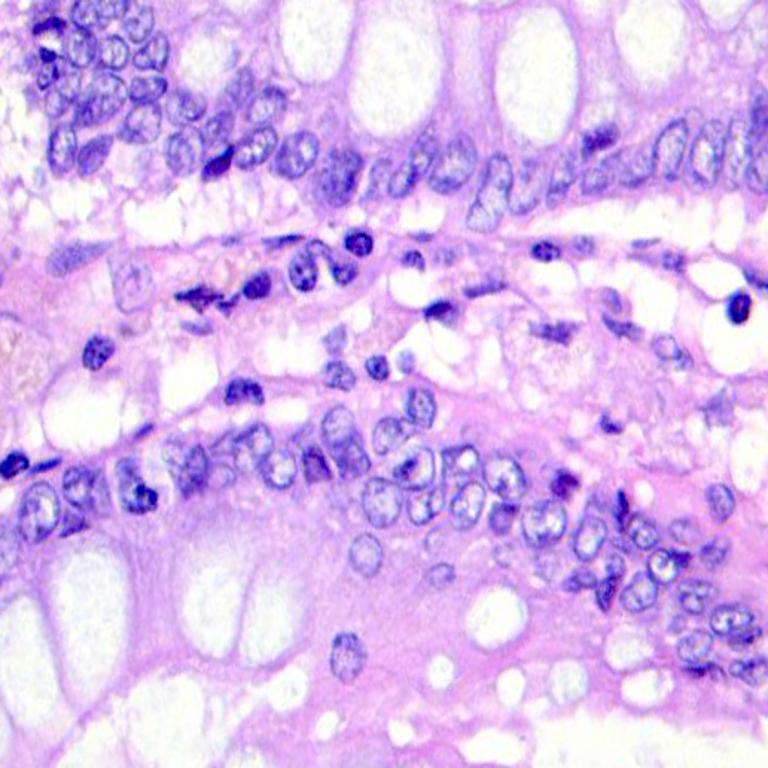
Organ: colon
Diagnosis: benign